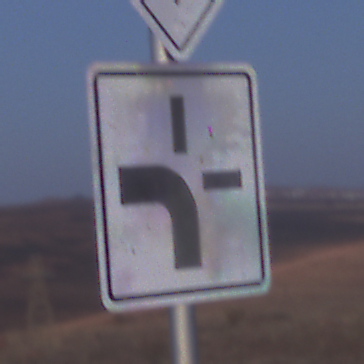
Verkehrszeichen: VerlaufVorfahrtsstrasse1
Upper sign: Vorfahrtsstrasse
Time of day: SunriseSunset
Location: Outdoor (Nature)
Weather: Clear
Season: NotSpecified
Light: Natural